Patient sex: F
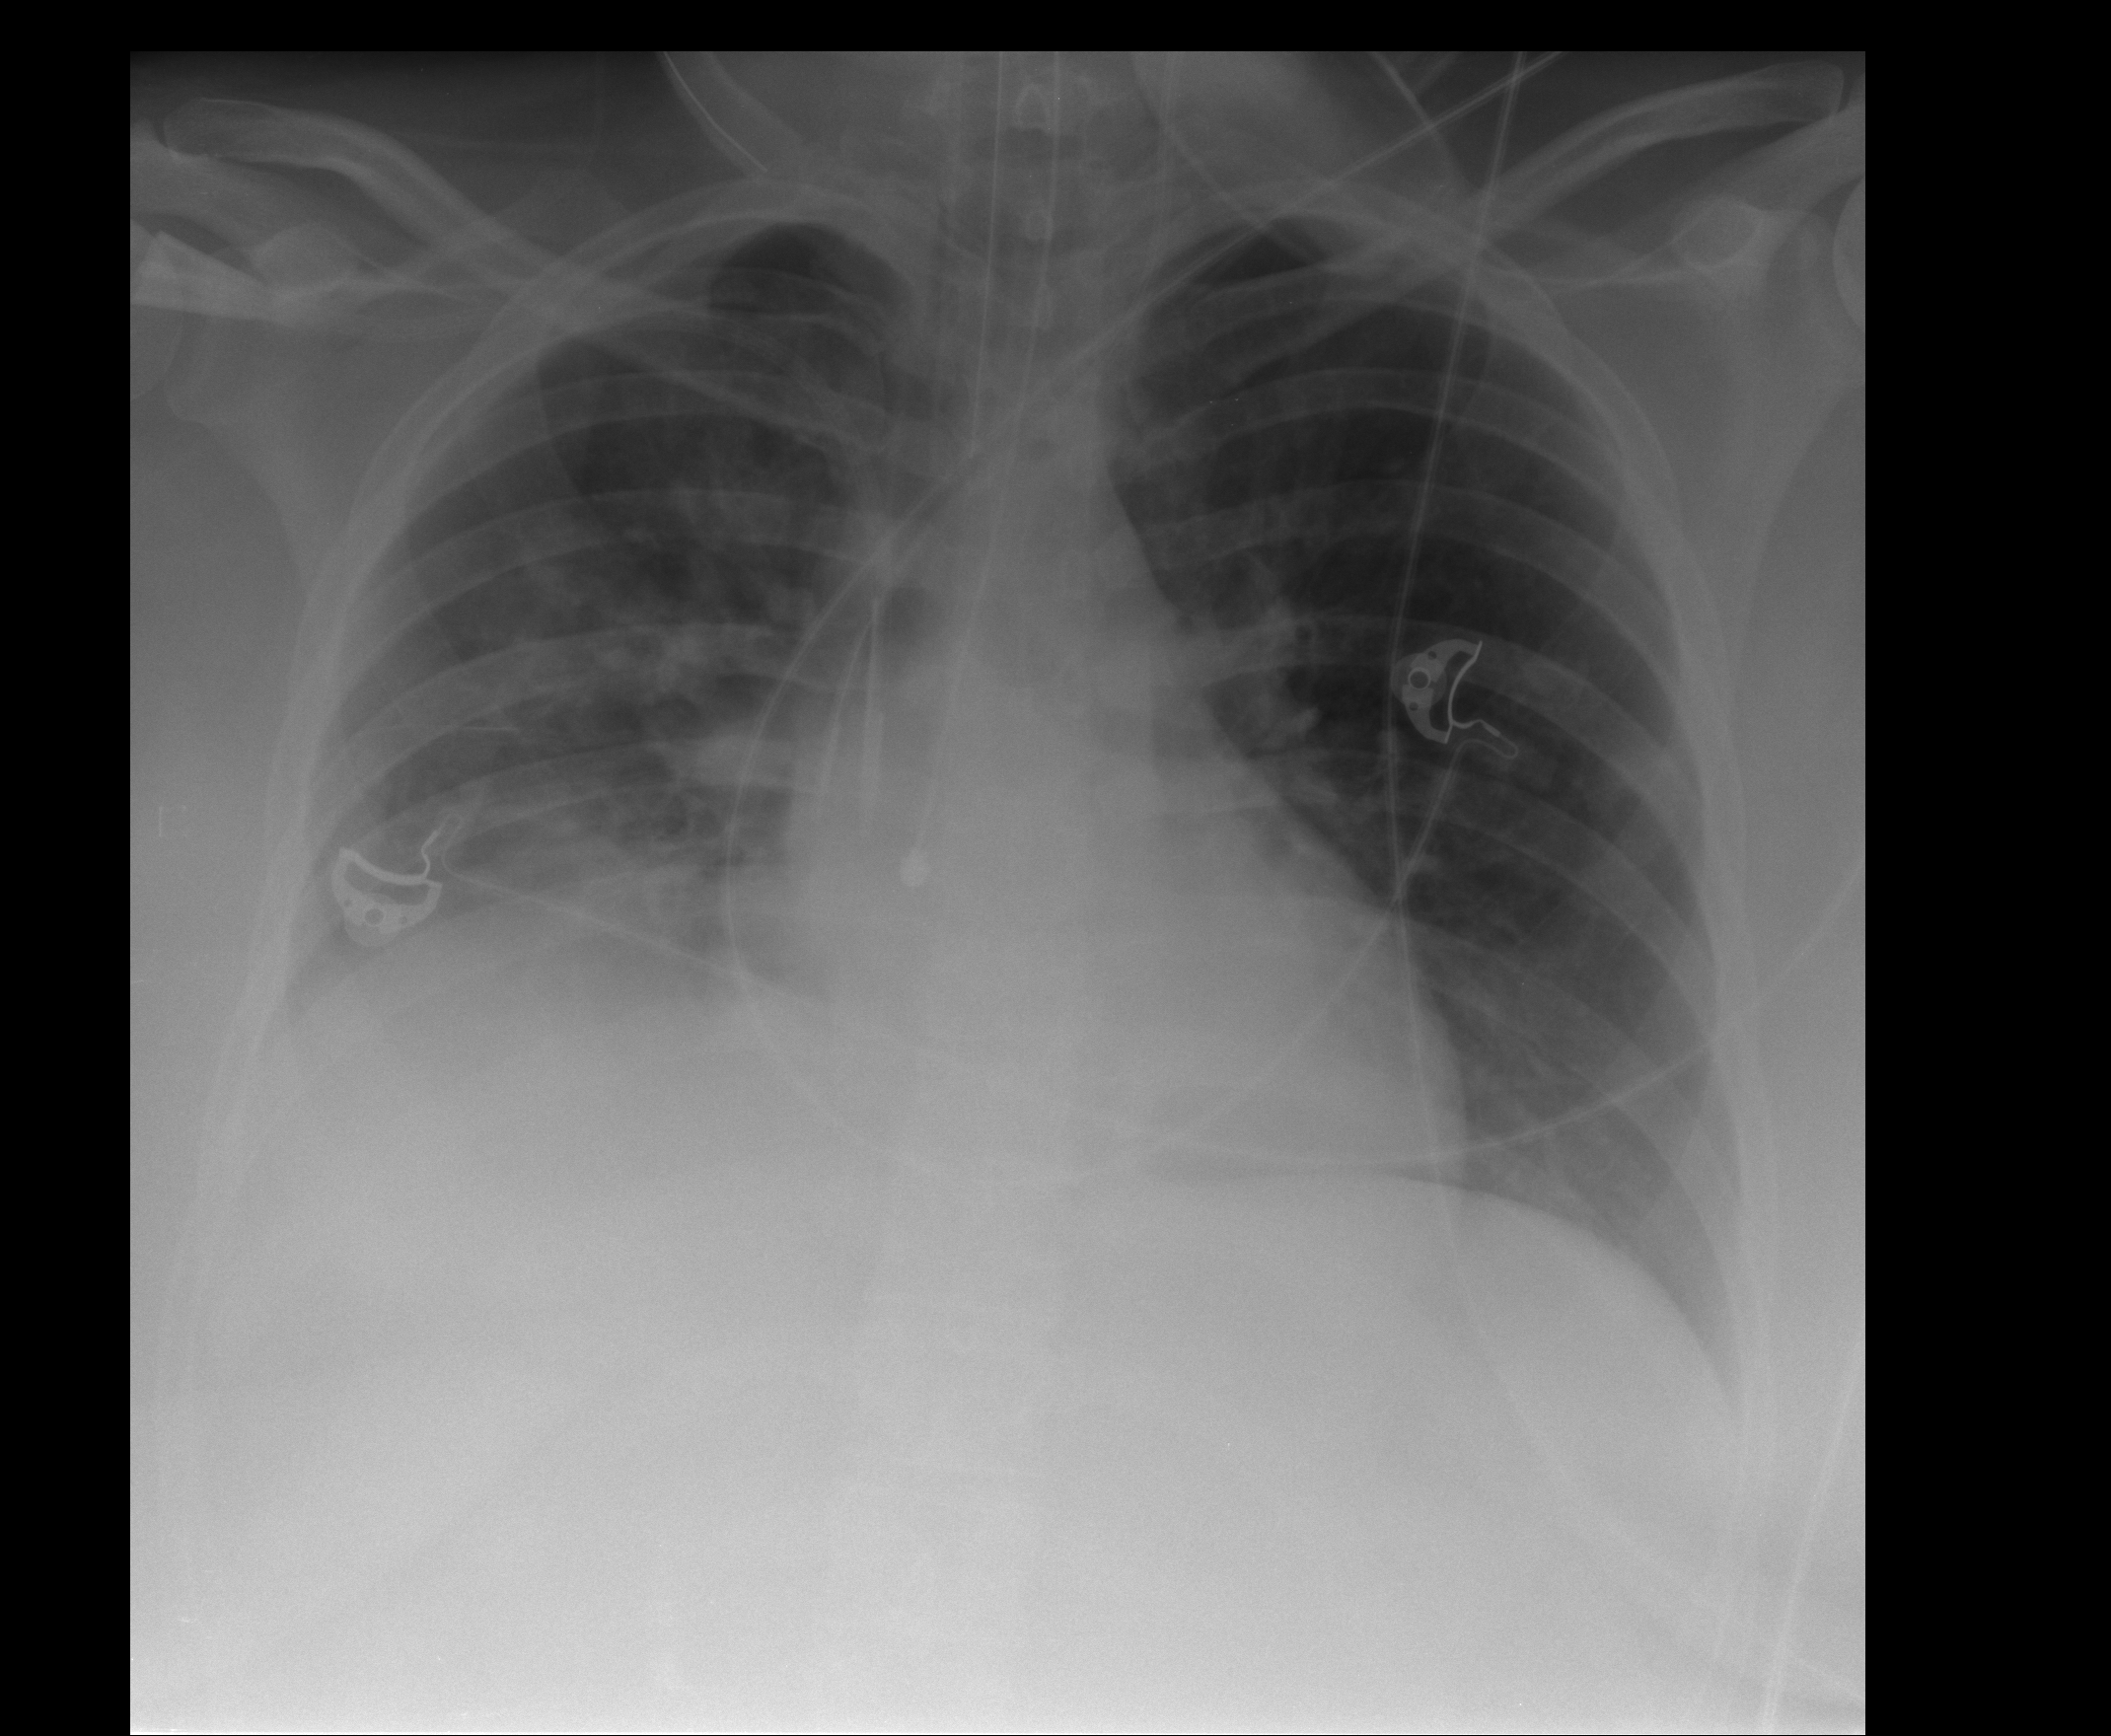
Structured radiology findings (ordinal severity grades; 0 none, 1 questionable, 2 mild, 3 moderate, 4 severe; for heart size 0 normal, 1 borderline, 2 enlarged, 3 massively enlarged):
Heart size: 0
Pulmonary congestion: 0
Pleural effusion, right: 3
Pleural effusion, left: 0
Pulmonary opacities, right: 0
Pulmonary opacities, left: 0
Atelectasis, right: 2
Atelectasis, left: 1